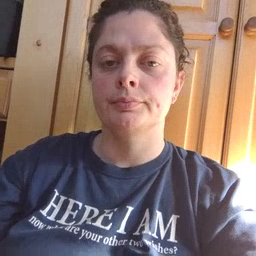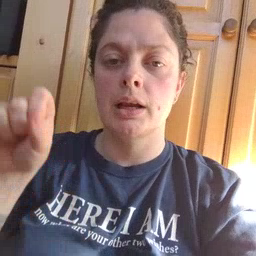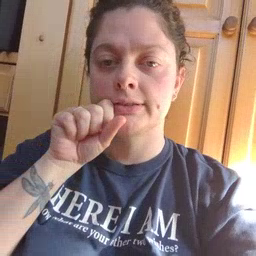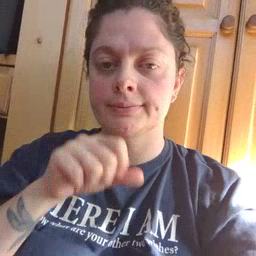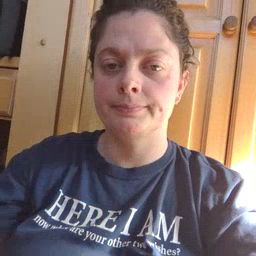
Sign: carrot